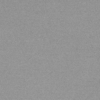
Label: dusty